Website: lowes
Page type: billing-address
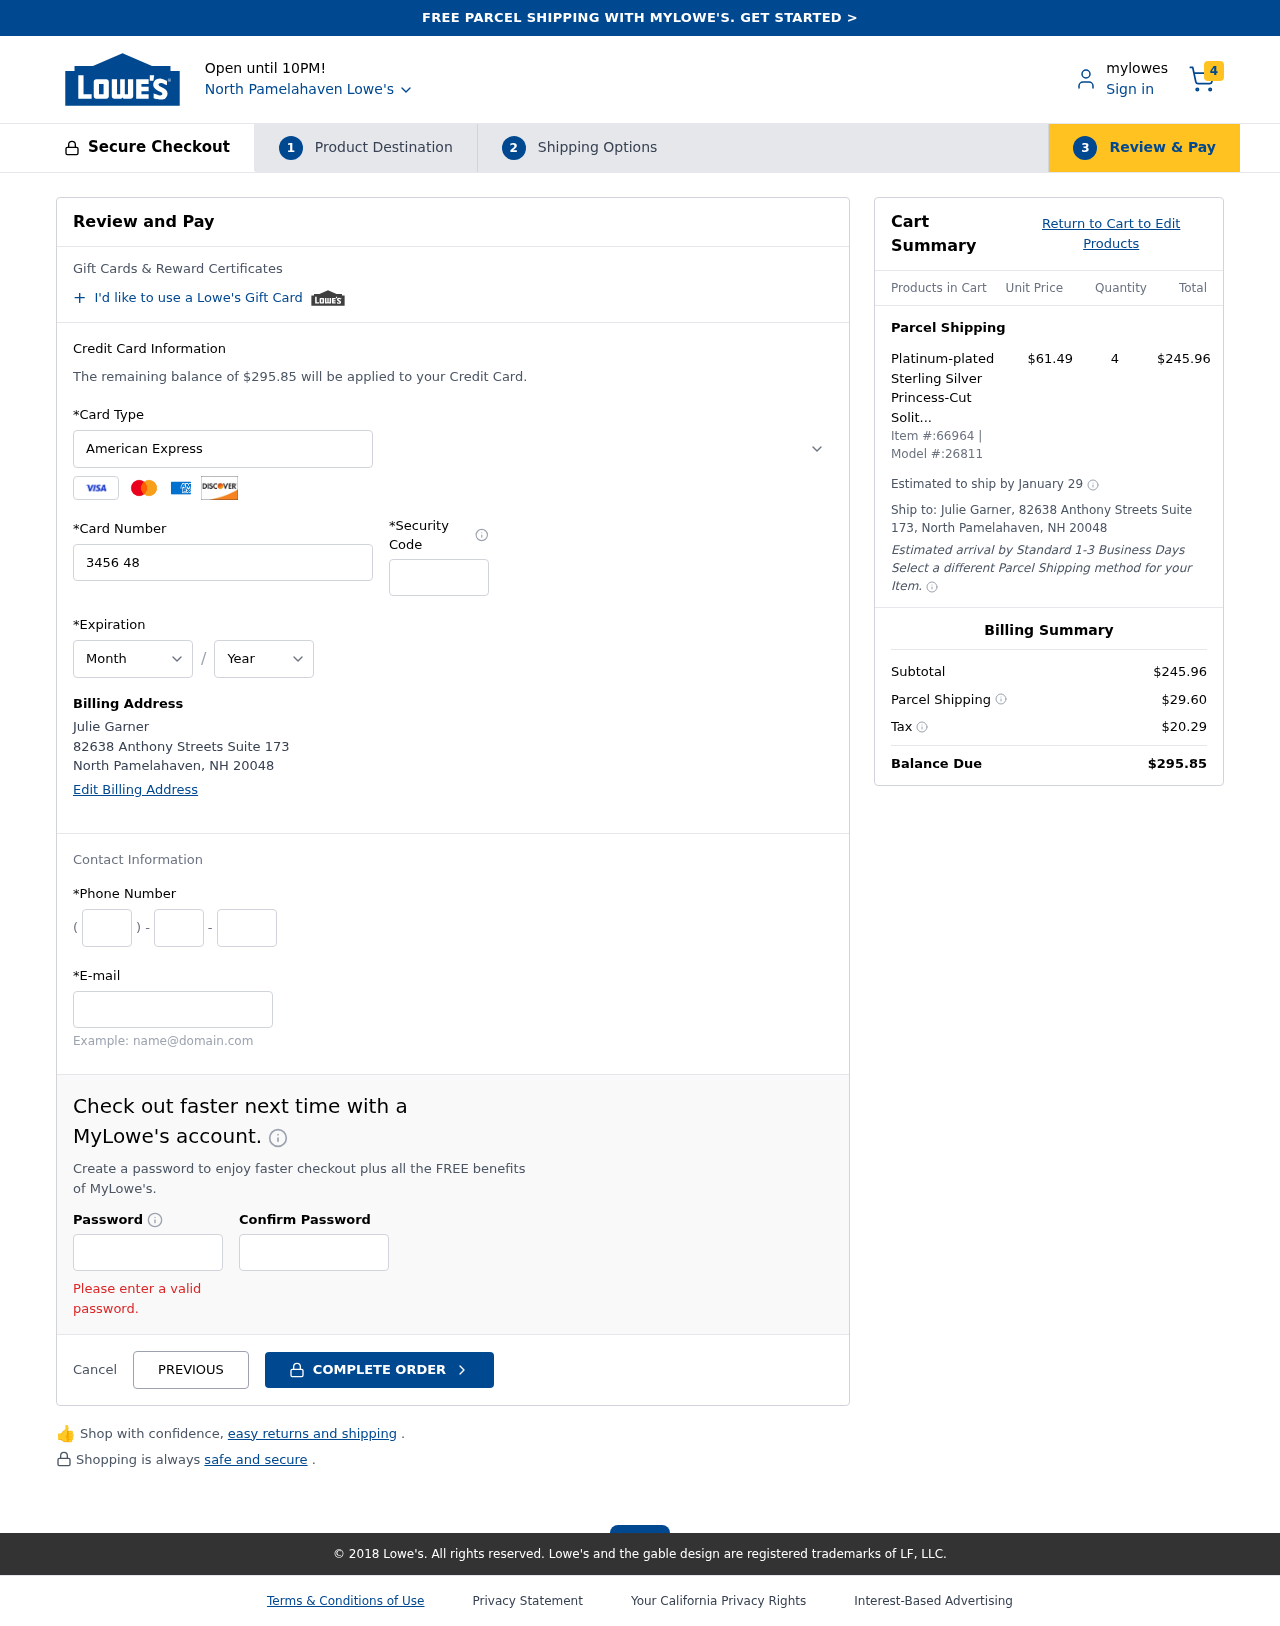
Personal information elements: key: PII_CARD_CVV
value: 4263
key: PII_CARD_EXPIRY_MONTH
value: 07
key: PII_CARD_EXPIRY_YEAR
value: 27
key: PII_CARD_NUMBER
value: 3456 4865 4765 338
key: PII_CARD_TYPE
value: American Express
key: PII_CITY
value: North Pamelahaven
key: PII_CITY_STATE_ZIP
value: North Pamelahaven, NH 20048
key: PII_EMAIL
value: julie_garner@gmail.com
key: PII_FULLNAME
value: Julie Garner
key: PII_PHONE_AREA
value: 976
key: PII_PHONE_PREFIX
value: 742
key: PII_PHONE_SUFFIX
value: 3192
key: PII_STREET
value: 82638 Anthony Streets Suite 173
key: PII_FULLNAME2
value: Julie Garner
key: PII_STATE_ABBR
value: NH
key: PII_POSTCODE
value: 20048
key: PII_POSTCODE_FULL
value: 20048
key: PII_CITY_STATE
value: North Pamelahaven, NH
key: PII_POSTCODE_NUMERIC
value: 20048
Product elements: key: PRODUCT1_NAME
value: Platinum-plated Sterling Silver Princess-Cut Solitaire Ring made with Swarovski Zirconia (3 cttw), S
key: PRODUCT1_PRICE
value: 61.49
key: PRODUCT1_QUANTITY
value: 4
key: PRODUCT_ITEM_NUMBER
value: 66964
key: PRODUCT_MODEL_NUMBER
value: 26811
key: PRODUCT1_LINE_TOTAL
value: $245.96
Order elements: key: ORDER_NUM_ITEMS
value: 4
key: ORDER_TOTAL
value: $295.85
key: ORDER_SHIPPING_DATE
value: January 29
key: ORDER_SUBTOTAL
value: $245.96
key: ORDER_SHIPPING_COST
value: $29.60
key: ORDER_TAX
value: $20.29